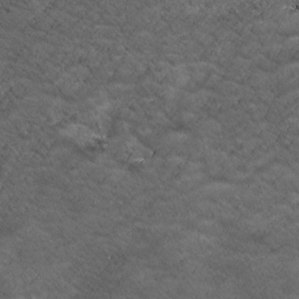
Label: non_frost